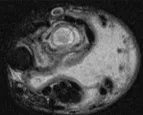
A fluid collection is seen. Top image, T1-weighted imaging. . Bottom image,
T2-weighted imaging). Yellow arrows point to a rim of high signal intensity on T1-weighted imaging ("penumbra sign") (c, e - top image).
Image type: radiology (mri)